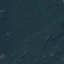
Label: Forest